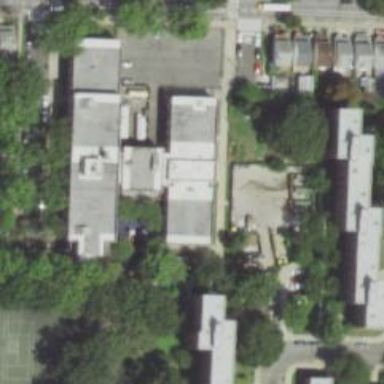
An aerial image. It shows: School building.